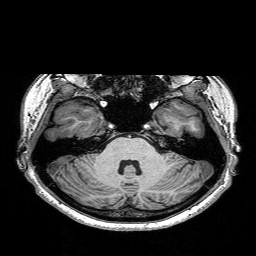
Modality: T1w
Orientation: coronal
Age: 27
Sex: female
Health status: healthy
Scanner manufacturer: siemens
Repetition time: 2.53 s
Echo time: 0.00332 s